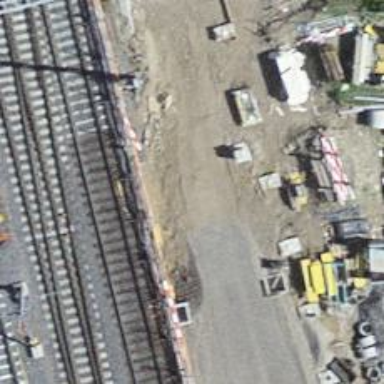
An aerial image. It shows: Single-track electrified railway siding with contact line for service.